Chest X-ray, PA view. Patient: 54 years old, sex M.
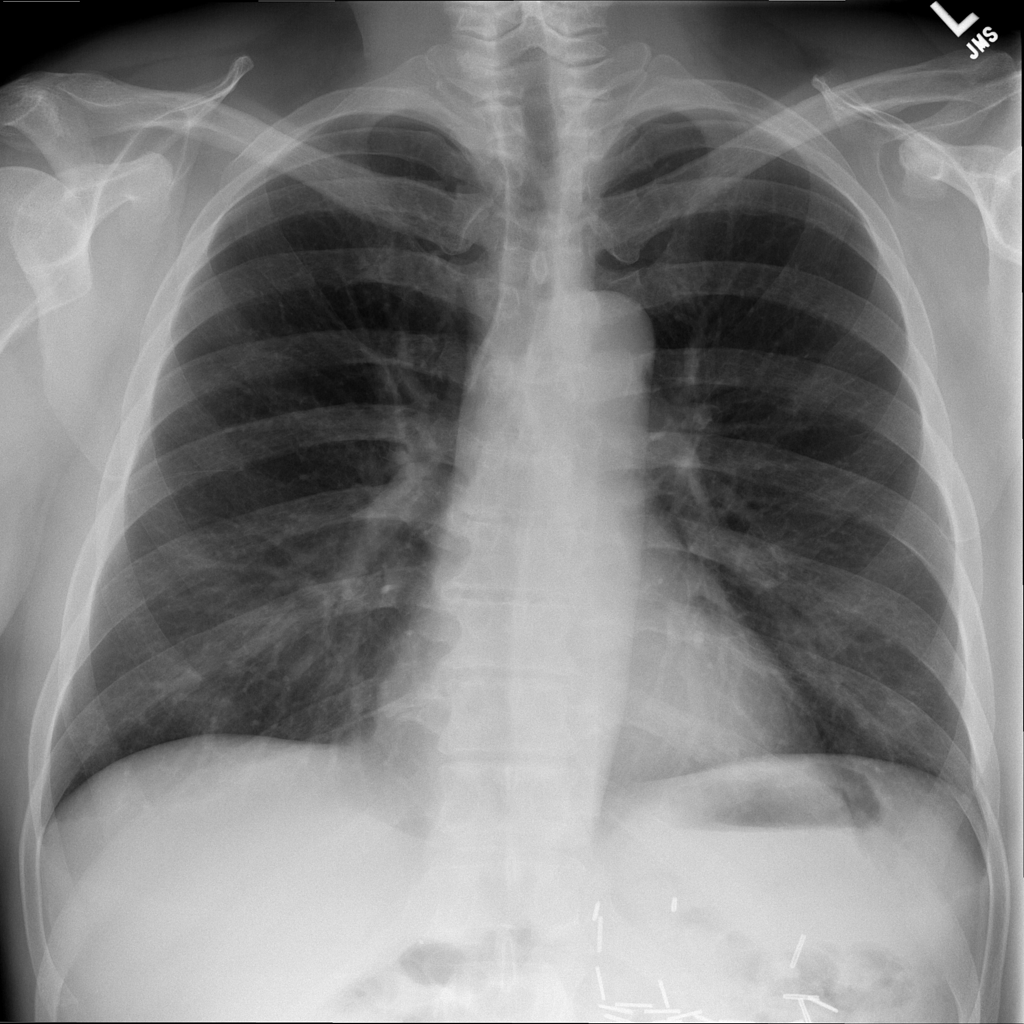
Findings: No Finding